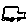
Label: car